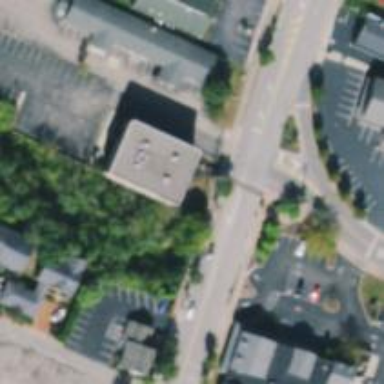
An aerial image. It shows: Clinic.